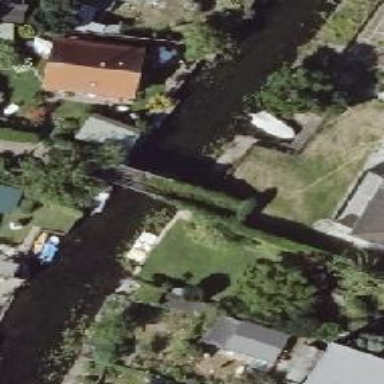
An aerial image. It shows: Footway bridge.